Field crop: maize
Growth stage: 2
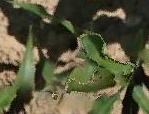
Species: maize